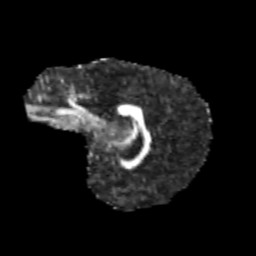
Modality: FA
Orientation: sagittal
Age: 11
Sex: female
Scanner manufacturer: siemens
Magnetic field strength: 3 T
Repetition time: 3.8 s
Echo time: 0.07 s